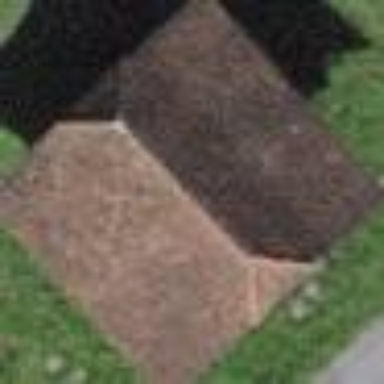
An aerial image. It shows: Shed building.